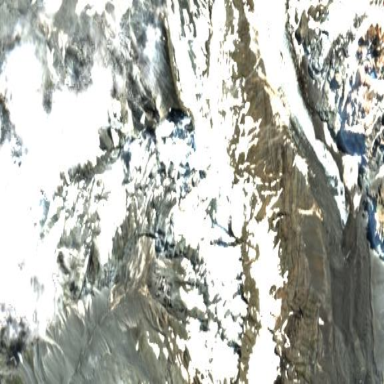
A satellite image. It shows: Majestic glacier in the distance.